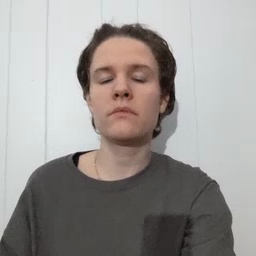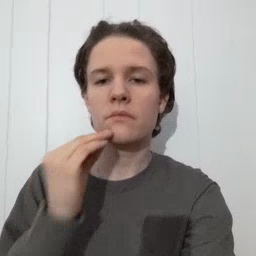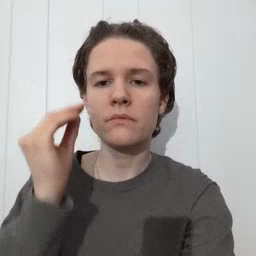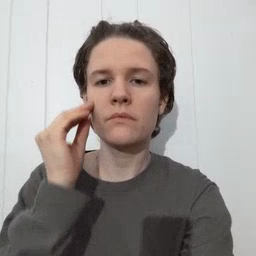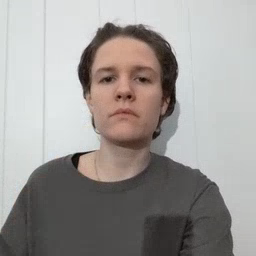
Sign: home